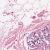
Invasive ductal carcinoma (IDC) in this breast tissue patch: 0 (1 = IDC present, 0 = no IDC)